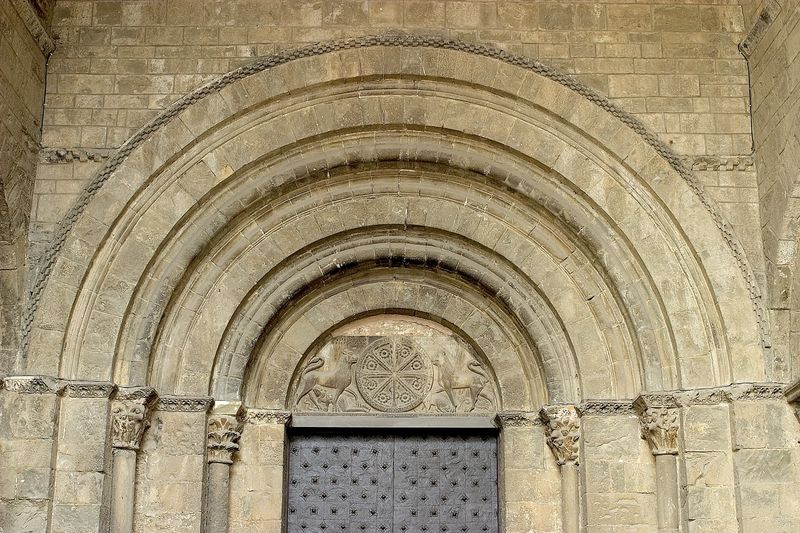
Titel: San Martin in Fromista
Standort: Fromista, San Martin (EU - E)
Schlagwörter: flügel, hell, holz, marmor, säule, säulen, tür, hunde, tier, tiere, beige, ornament, stein, steine, kirche, sonne, gotik, kreis, rund, relief, bogen, fassade, mauer, backstein, speichen, rad, ornamente, verzierung, metall, tor, foto, bögen, eingang, eisen, burg, kreuz, torbogen, mauerwerk, kapitell, portal, wappen, gesims, löwen, sandstein, romanik, löwe, korinthisch, basilika, verziehrung, tympanon, säulem, gotok, kirchr, kapiell, kurche, jirche, architetktur, tior, rromanik, eisentür